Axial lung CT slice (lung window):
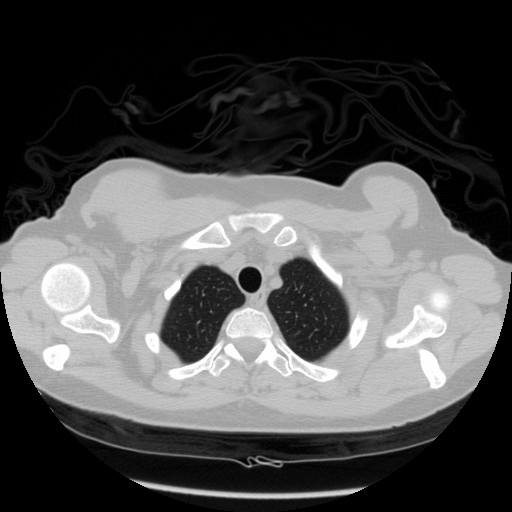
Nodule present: no